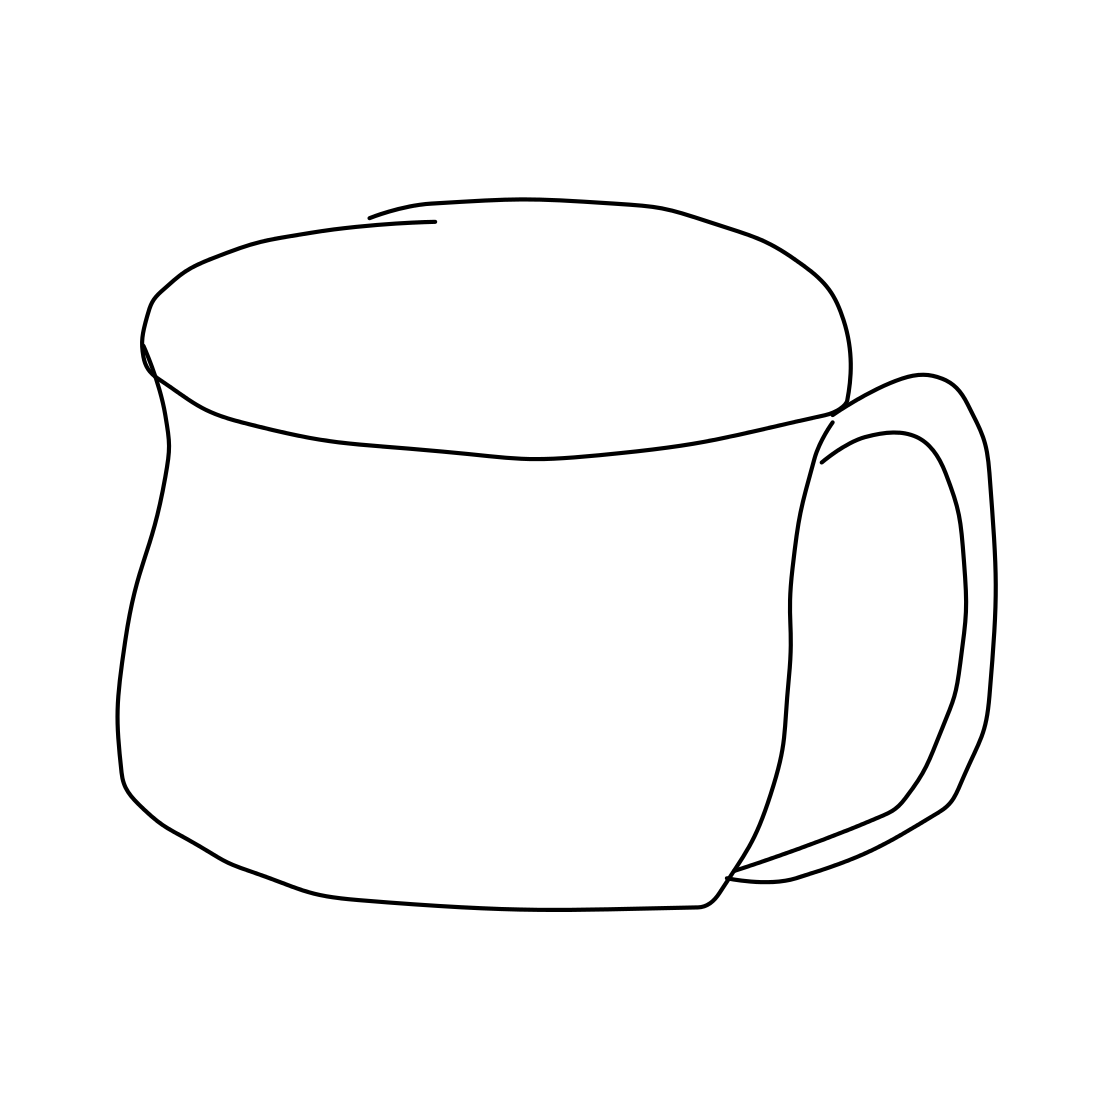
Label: teacup